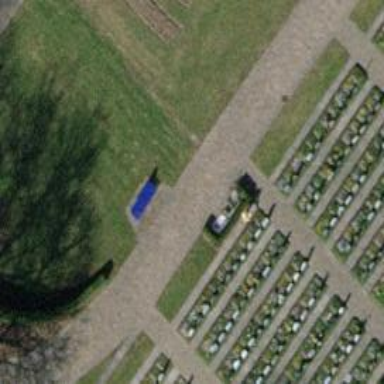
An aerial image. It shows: Blue bench.